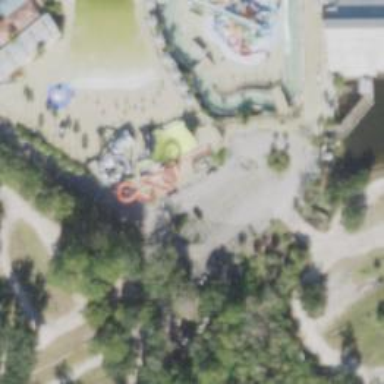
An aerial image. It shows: Water slide attraction.